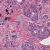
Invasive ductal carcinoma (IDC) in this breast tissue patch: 1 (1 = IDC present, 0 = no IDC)